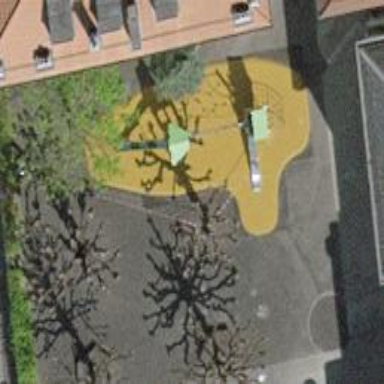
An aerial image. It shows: Playground area for leisure activities on the land.